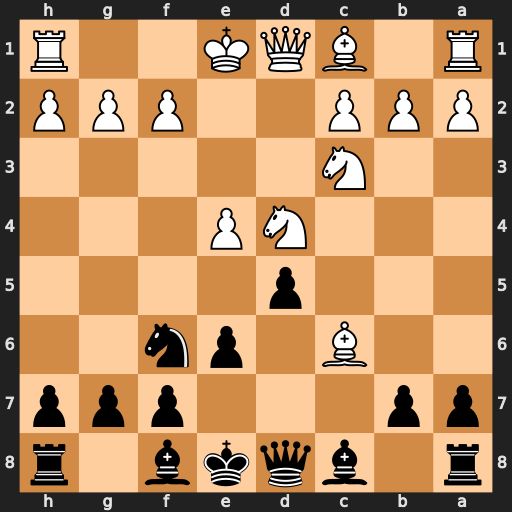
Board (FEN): r1bqkb1r/pp3ppp/2B1pn2/3p4/3NP3/2N5/PPP2PPP/R1BQK2R
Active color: b
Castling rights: KQkq
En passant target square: -
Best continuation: bxc6